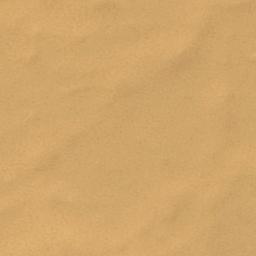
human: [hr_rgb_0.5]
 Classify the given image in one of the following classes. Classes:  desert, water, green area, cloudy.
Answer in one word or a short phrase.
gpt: desert